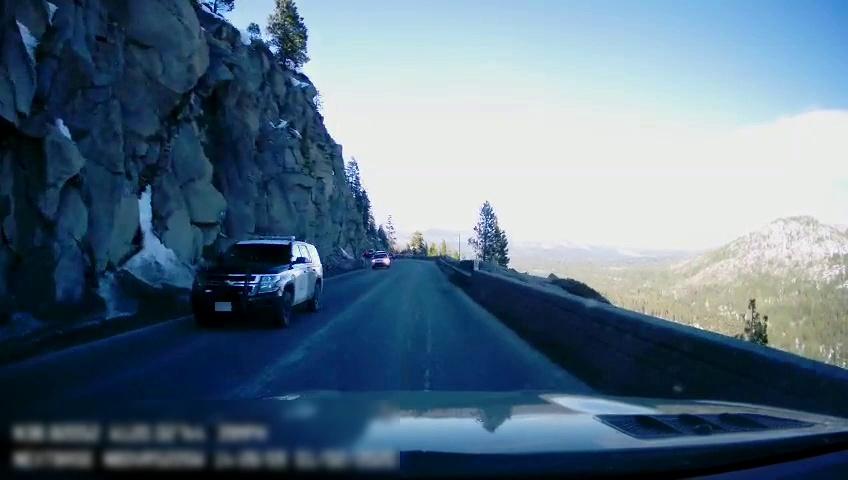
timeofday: Day
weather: Sunny
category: Drivable Space
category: Vehicles | SUV
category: Vehicles | SUV
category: Lanes | Opposite Lane
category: Traffic | Signs